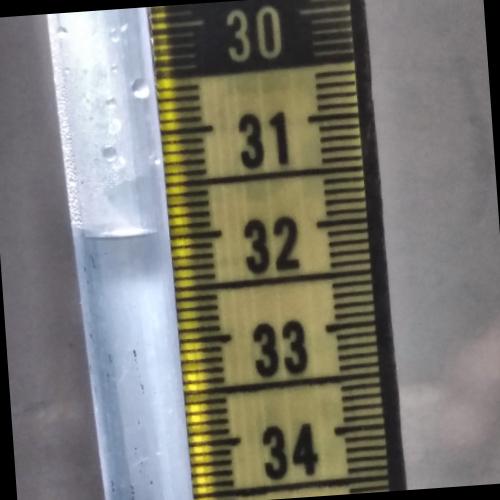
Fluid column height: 31.9 cm